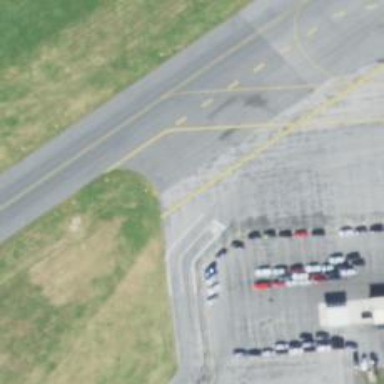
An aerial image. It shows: Apron at the airport.